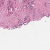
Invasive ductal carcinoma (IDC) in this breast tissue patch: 1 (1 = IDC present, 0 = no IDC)